Question: Count the number of objects in the diagram.
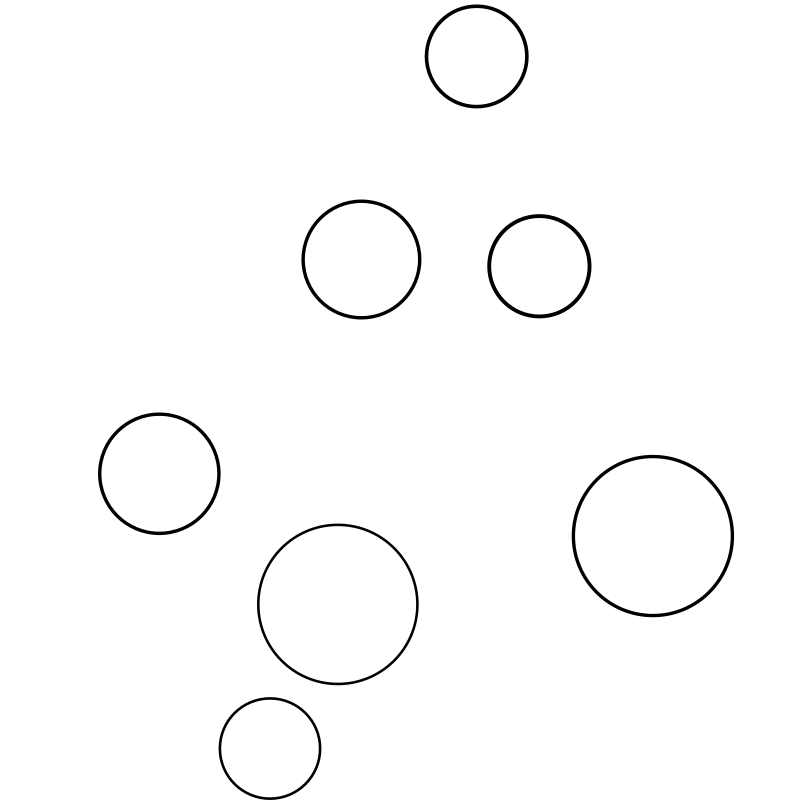
Answer: 7